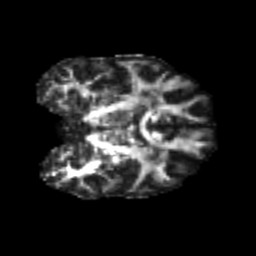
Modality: FA
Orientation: coronal
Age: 24
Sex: male
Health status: healthy
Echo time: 0.074 s